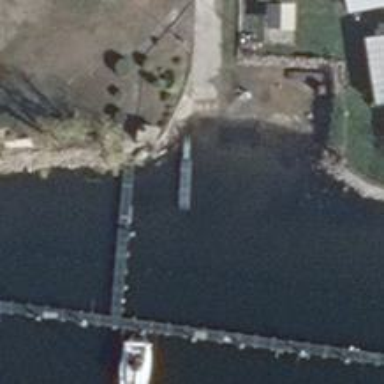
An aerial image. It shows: Slipway on leisure land.